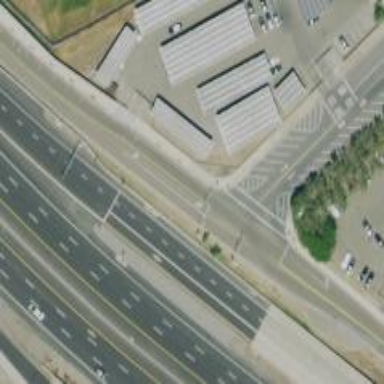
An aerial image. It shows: Solid stop line on the road marking.